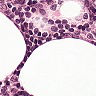
Metastatic tissue present: no